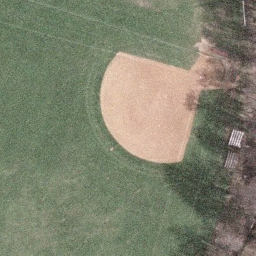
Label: baseballdiamond